Question: I wanna make a list of lists in my activity. Lets say a list of months and when I choose one of the months, I will get a new list with data entries for that month.
I've added some pic to help understand.
Can you guys tell me\point me to how it can be done? (P.S, I am looking for the answer in other similar questions)

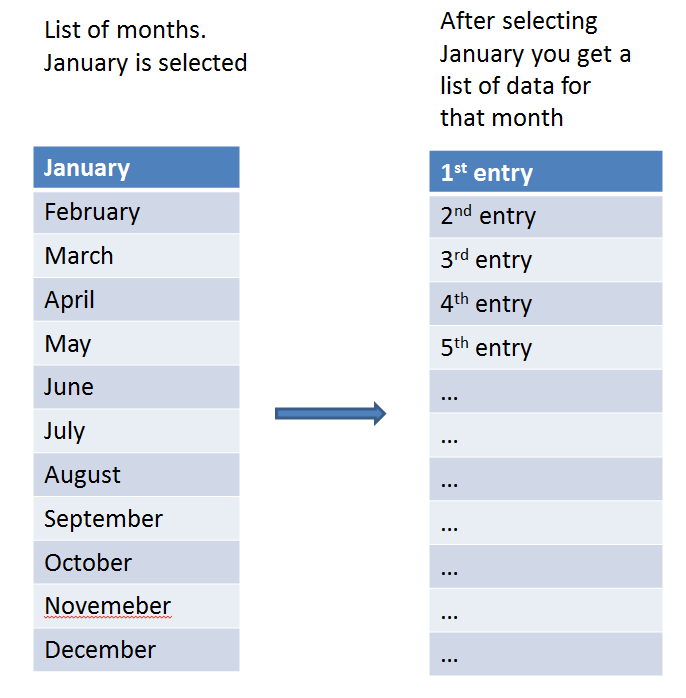
Answer: According to your comment, the best solution is that on each list item click you should create a new 'Adapter' according to the selection and then set it on the 'ListView' itself.
If you want to have navigation inside the items then you might probably want to create some tree structure through code in order to determine which list is the previous one.
If you need some sample code, let me know.
Although you should probably check 'ExpandableListView' as one of the possible alternatives.